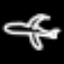
Label: airplane